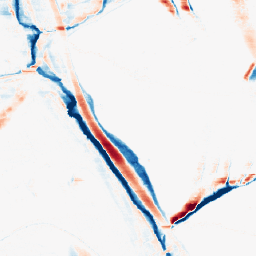
Category: morphological
Decomposition family: morphological_rect
Decomposition parameters: operation: average
width: 20
height: 3
Upsampling method: nearest
Upsampling parameters: scale: 2
Upsampling scale: 2